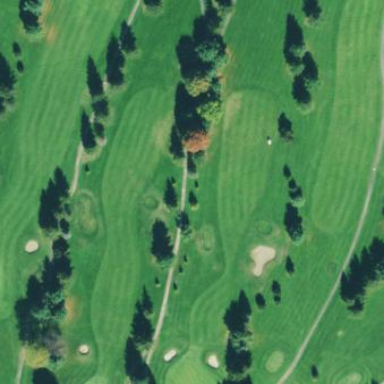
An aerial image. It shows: Golf fairway in the image.